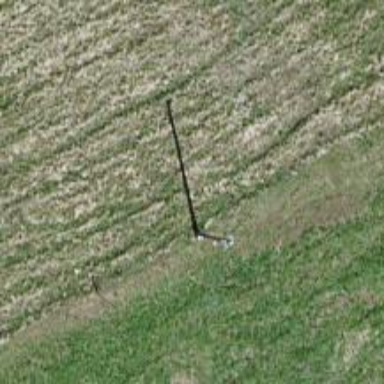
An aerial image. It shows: Power pole.